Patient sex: F
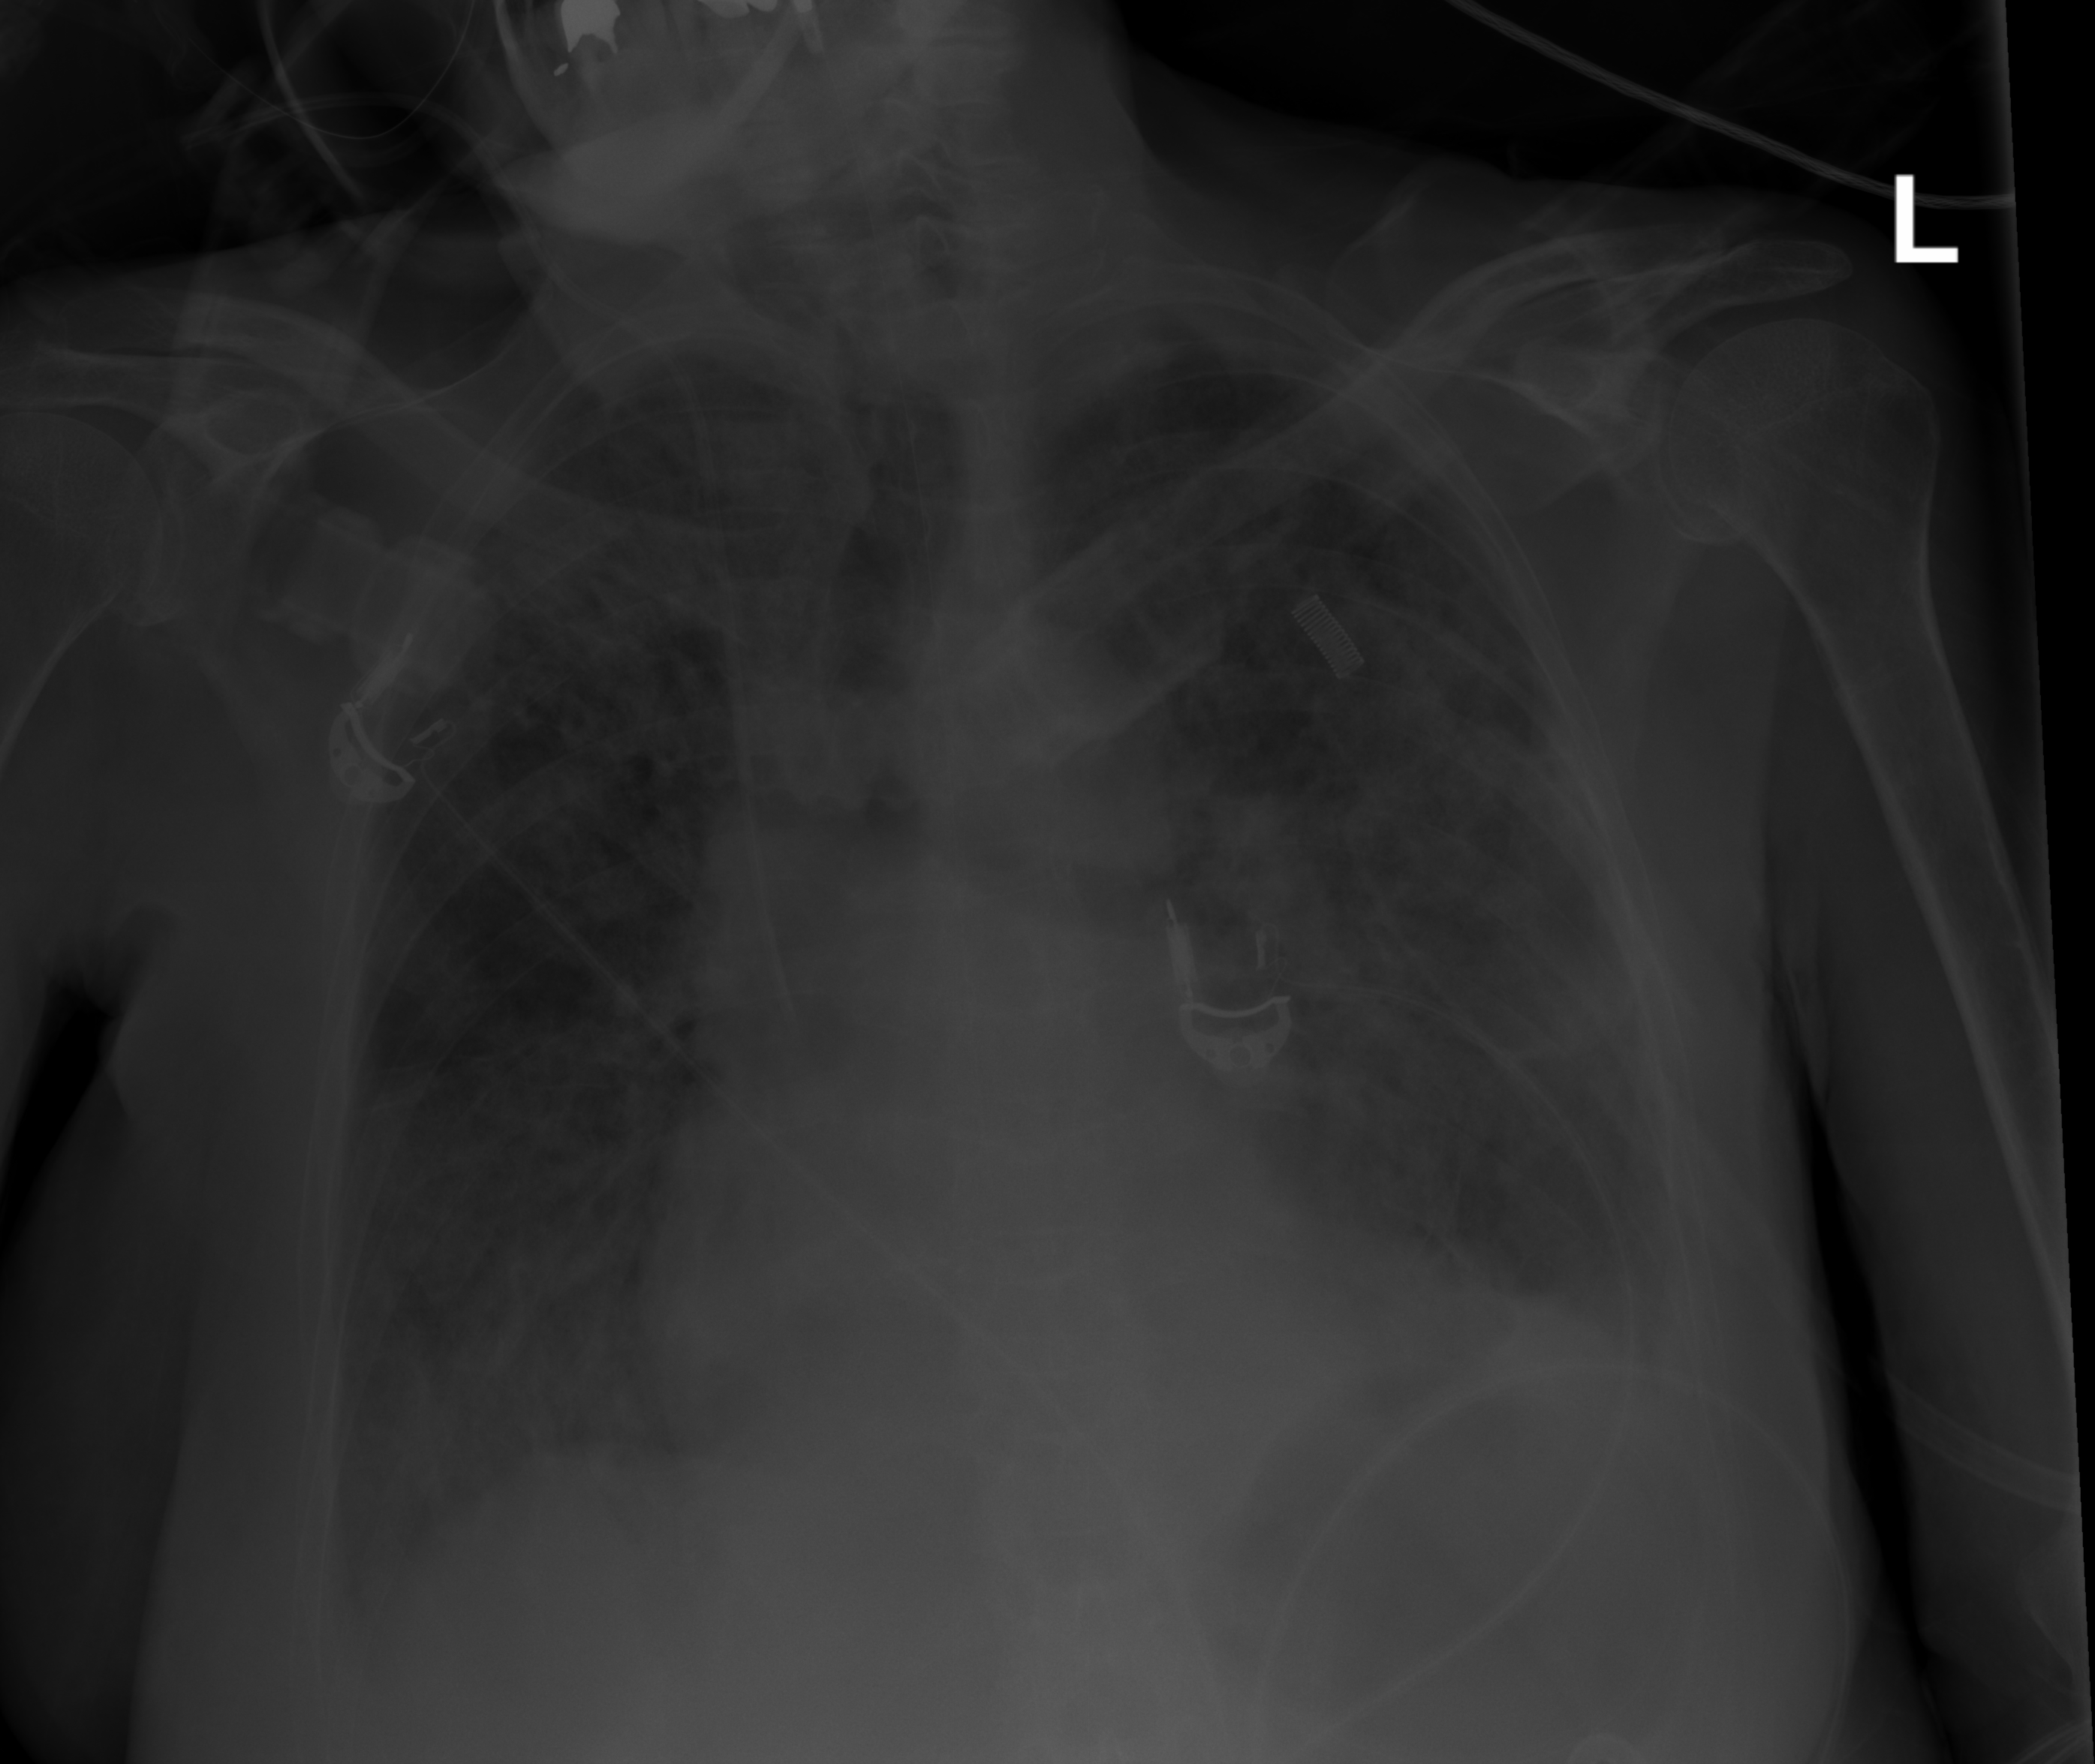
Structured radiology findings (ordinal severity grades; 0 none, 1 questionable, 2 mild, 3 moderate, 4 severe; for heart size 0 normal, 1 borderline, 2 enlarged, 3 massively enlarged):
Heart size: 0
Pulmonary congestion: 3
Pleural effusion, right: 2
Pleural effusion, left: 2
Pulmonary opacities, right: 3
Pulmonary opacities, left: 3
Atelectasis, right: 2
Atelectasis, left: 2